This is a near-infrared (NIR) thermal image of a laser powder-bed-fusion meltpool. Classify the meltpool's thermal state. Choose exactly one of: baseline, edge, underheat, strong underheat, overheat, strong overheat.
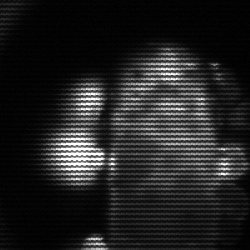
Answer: strong underheat